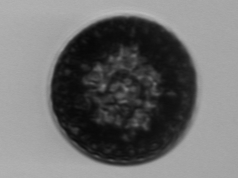
Label: Coscinodiscus